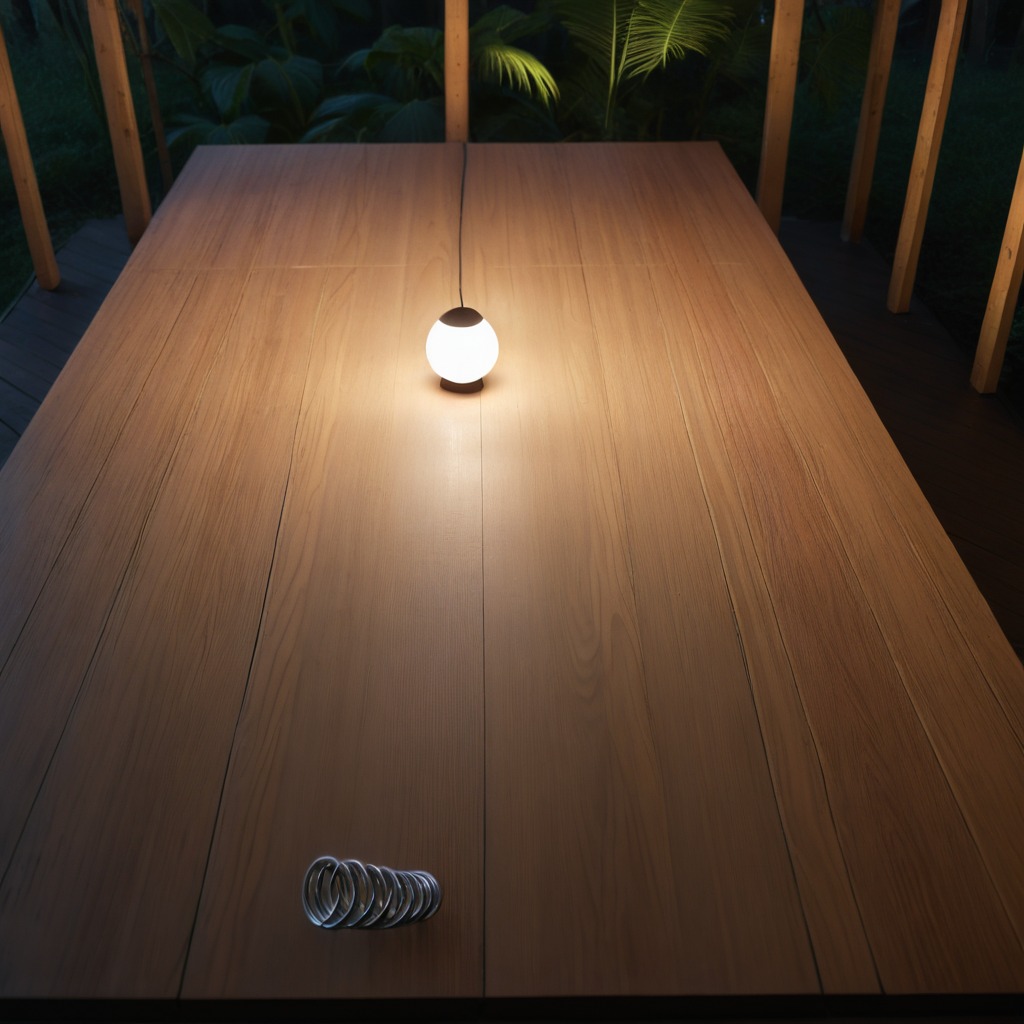
A coiled metal spring is lying on the wooden table.